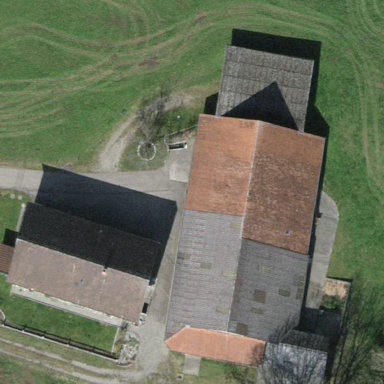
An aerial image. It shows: Farmyard area.